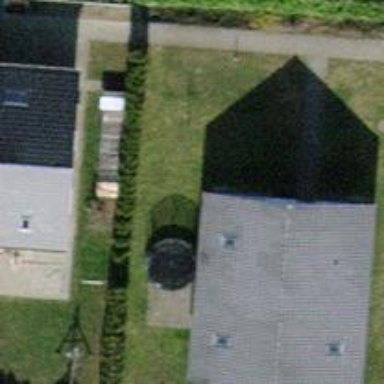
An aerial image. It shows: Gabled roof house.